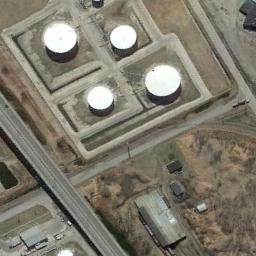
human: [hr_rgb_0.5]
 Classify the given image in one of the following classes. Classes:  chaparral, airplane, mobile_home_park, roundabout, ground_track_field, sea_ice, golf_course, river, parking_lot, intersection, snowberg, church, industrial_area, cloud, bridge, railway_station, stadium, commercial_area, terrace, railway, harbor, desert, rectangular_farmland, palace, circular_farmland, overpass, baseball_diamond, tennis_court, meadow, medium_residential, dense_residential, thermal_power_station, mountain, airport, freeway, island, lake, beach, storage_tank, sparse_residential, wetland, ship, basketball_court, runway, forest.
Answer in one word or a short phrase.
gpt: storage_tank